Interaction volume radius: 10 \u00c5
Interaction volume height: 25 \u00c5
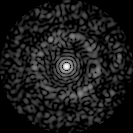
Disorder parameter: 0.8388